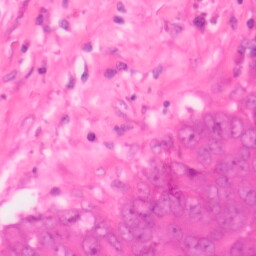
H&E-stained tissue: Colon